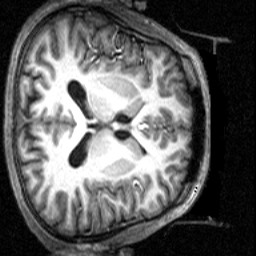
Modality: T1w
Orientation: axial
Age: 27
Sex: male
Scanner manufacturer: siemens
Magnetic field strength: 2.894 T
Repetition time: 2.3 s
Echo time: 0.0021 s